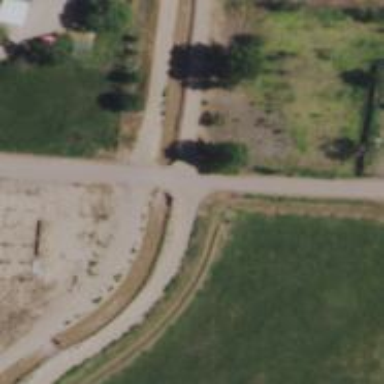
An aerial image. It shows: Culvert tunnel crossing over canal.